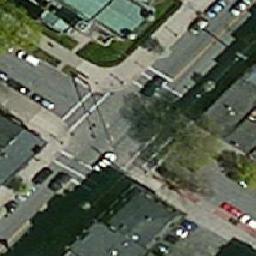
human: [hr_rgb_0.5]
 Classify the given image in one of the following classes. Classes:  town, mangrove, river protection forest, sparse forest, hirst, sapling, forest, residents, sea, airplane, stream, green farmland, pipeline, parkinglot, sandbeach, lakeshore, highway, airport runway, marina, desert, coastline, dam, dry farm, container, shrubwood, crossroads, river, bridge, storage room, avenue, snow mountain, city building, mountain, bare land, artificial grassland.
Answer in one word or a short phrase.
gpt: crossroads